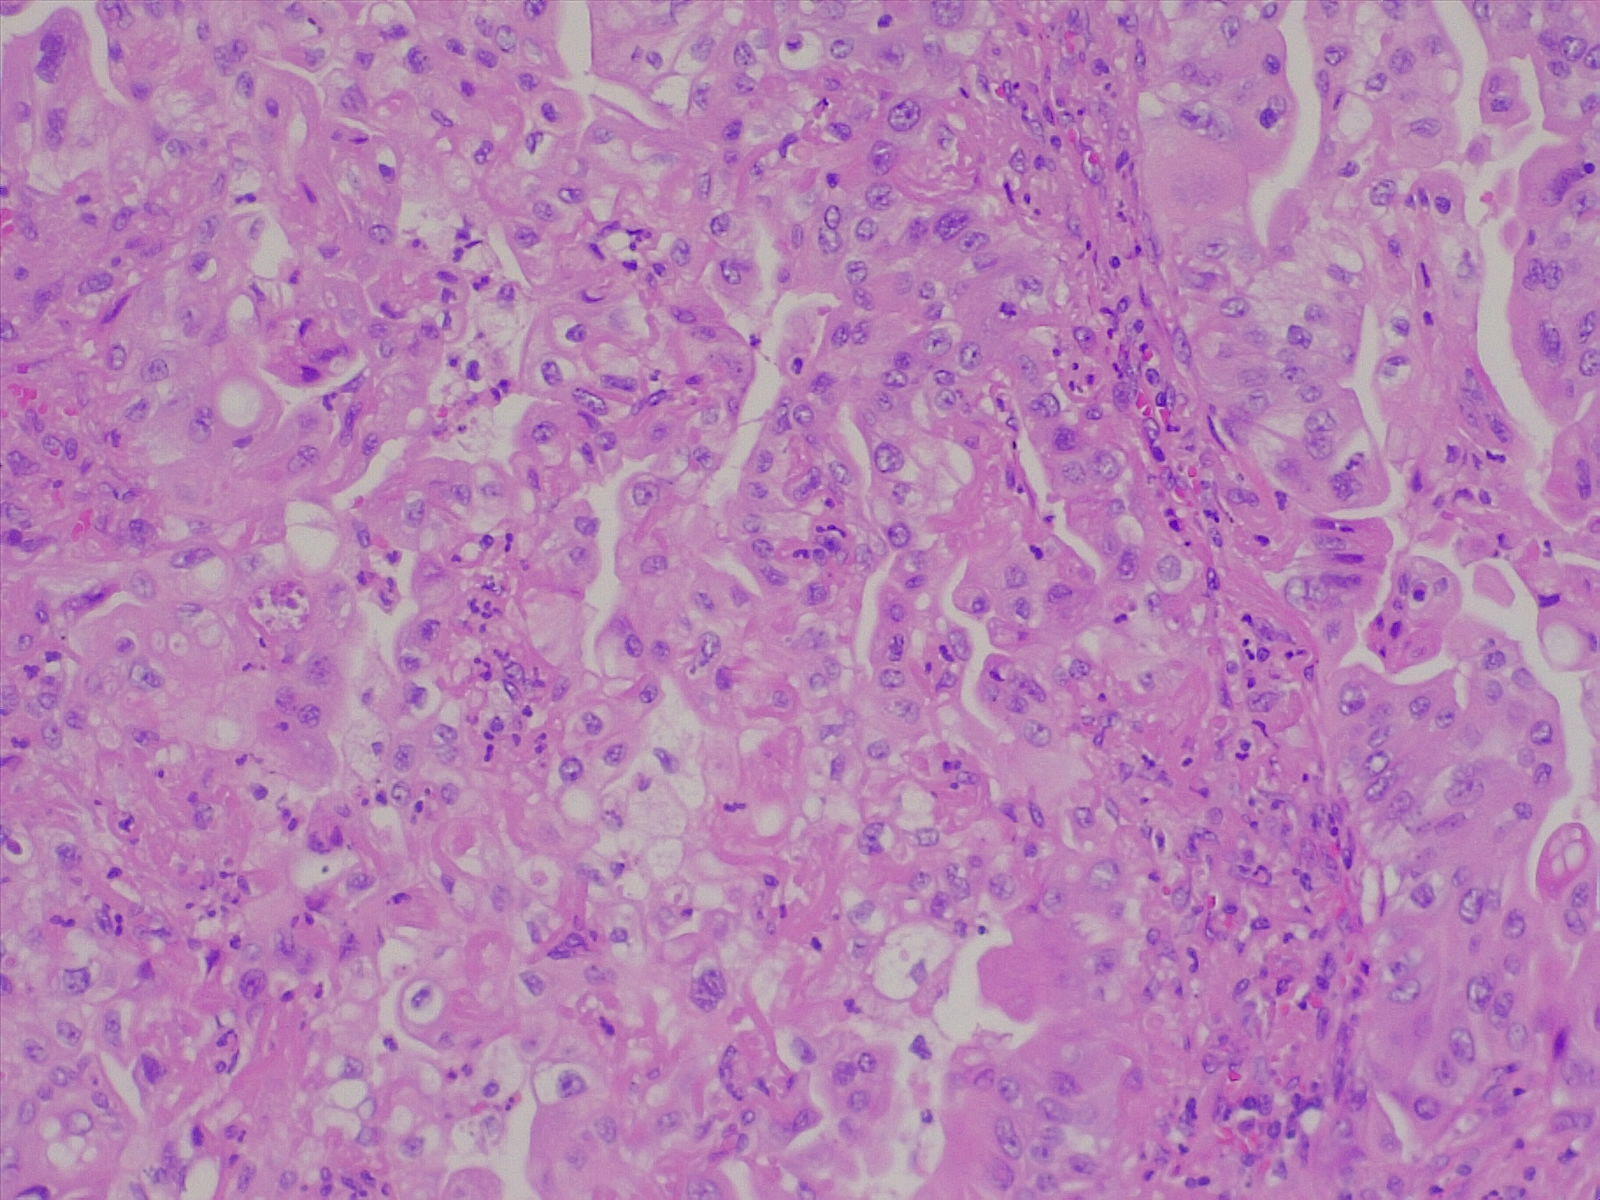
Label: lung adenocarcinoma, moderately differentiated